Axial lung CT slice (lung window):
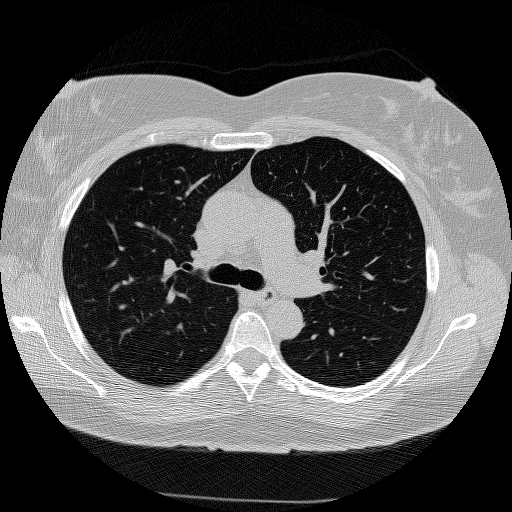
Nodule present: no